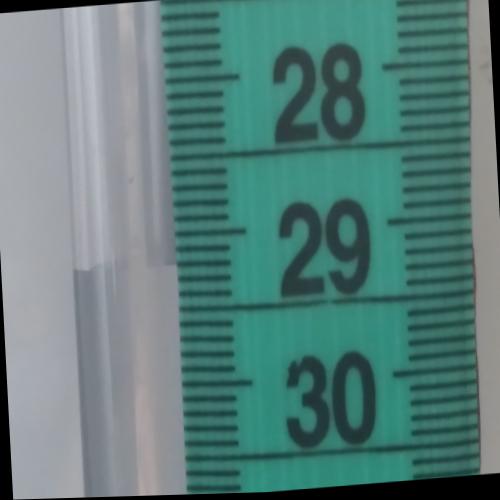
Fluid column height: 29.2 cm